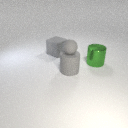
large green metal cylinder to the right of large gray rubber cylinder